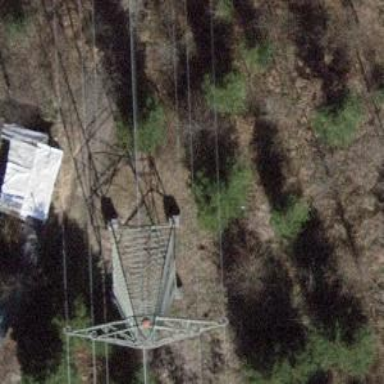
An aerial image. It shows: Power tower.